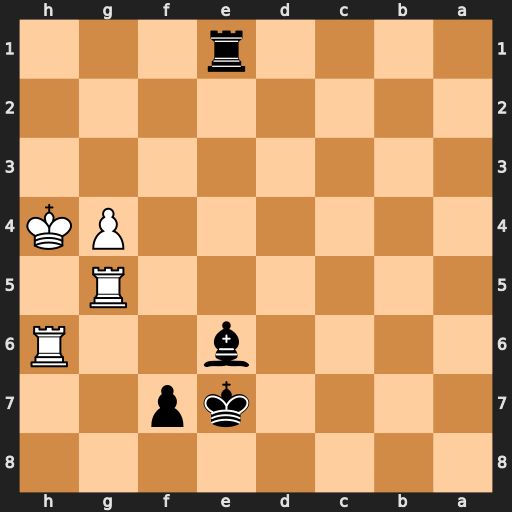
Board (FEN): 8/4kp2/4b2R/6R1/6PK/8/8/4r3
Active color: b
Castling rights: -
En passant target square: -
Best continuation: Rh1+ Kg3 Rxh6